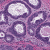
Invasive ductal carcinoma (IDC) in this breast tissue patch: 0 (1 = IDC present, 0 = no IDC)